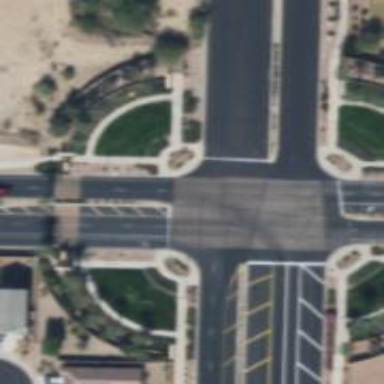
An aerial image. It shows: Solid stop line on the road.